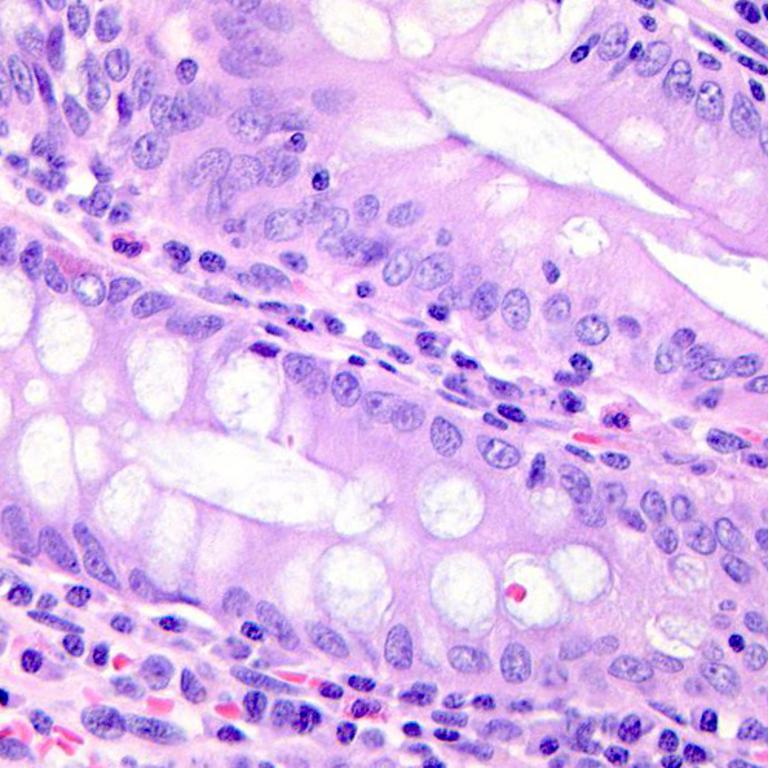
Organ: colon
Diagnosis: benign